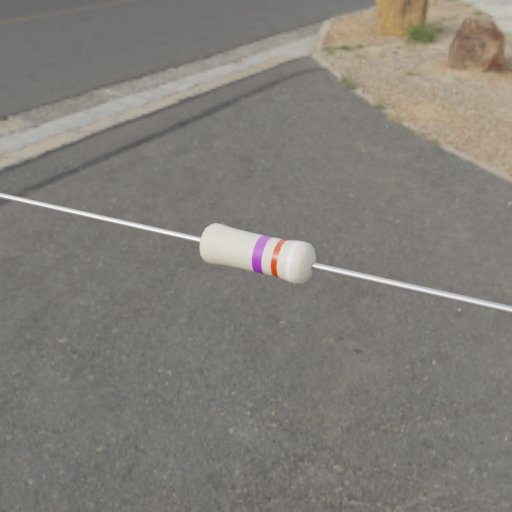
Resistor colour bands (in order): violet, red, white